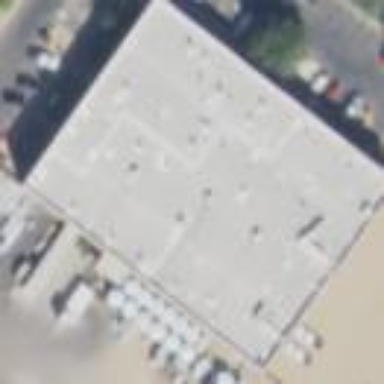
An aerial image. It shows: Industrial building.